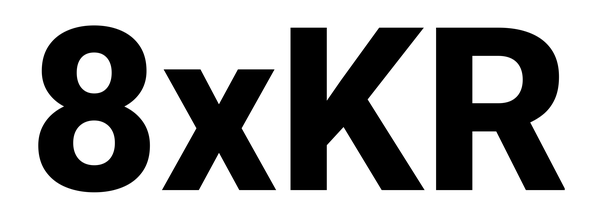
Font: Roboto_ExtraBold